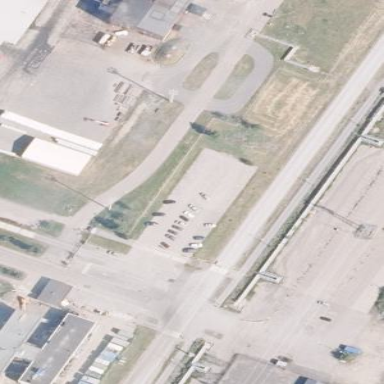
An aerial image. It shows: Parking area with surface.